Aerial crown-view tile of a tropical tree (Barro Colorado Island, Panama), acquired 20250124:
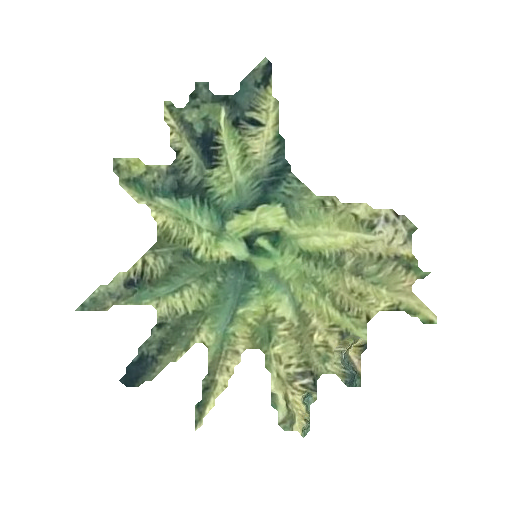
Species: Oenocarpus mapora
GBIF accepted scientific name: Oenocarpus mapora
Crown area: 91.488 m²